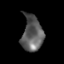
Tissue: skin
Cell type: Epithelial cells
Senescence score: 0.1966
Nuclear area (px): 731
Mean DAPI intensity: 92.367